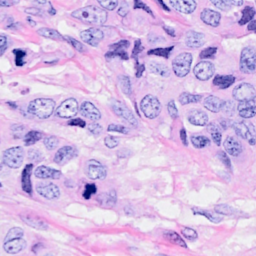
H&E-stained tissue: Breast